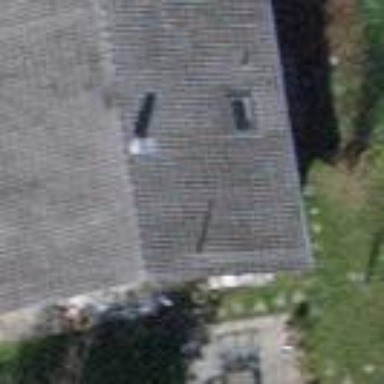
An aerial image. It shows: Simple house.